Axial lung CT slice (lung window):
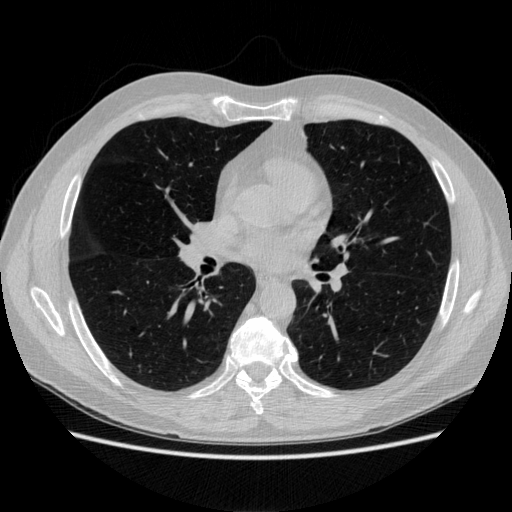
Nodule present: no